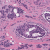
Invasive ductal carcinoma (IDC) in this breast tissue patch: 1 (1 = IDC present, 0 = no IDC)